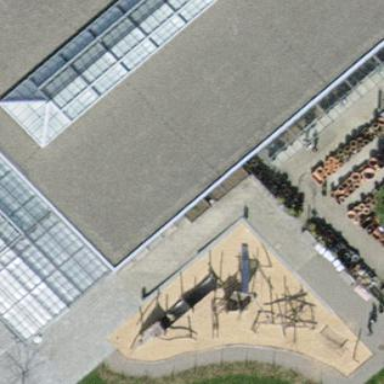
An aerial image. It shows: Playground area for leisure activities on the land.